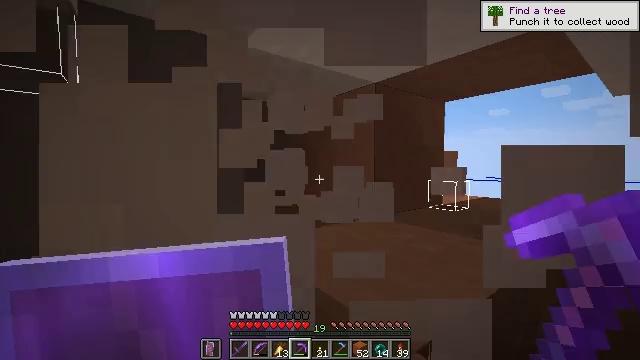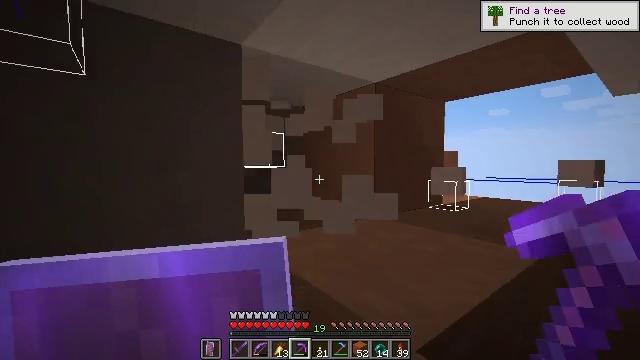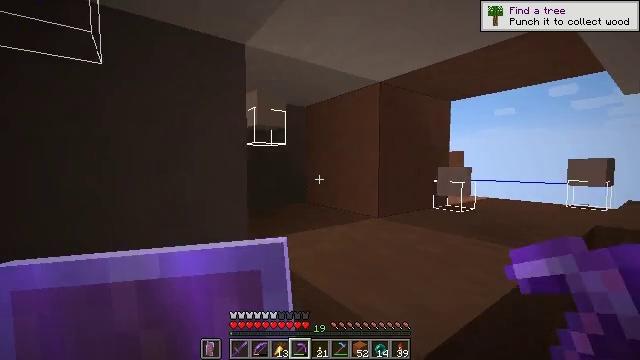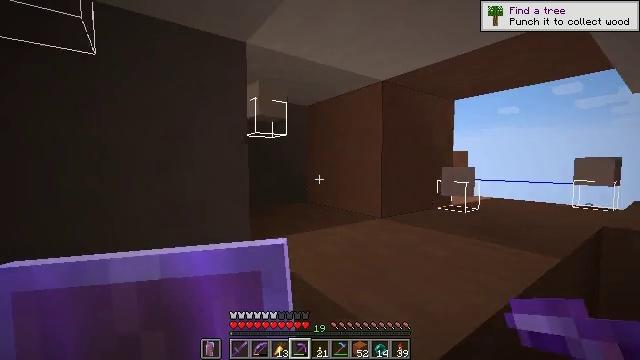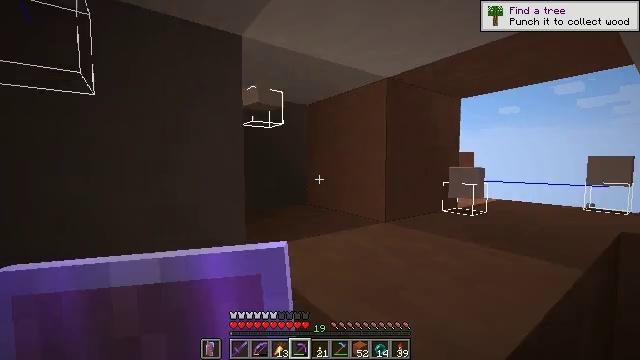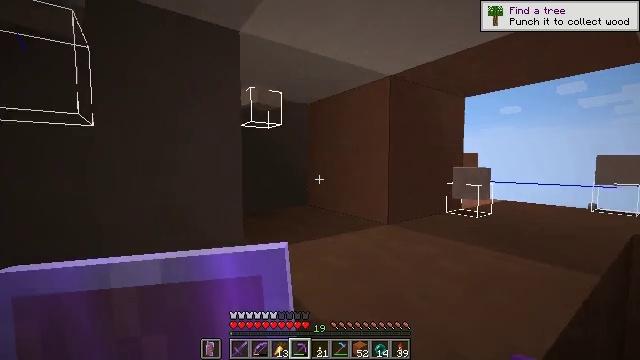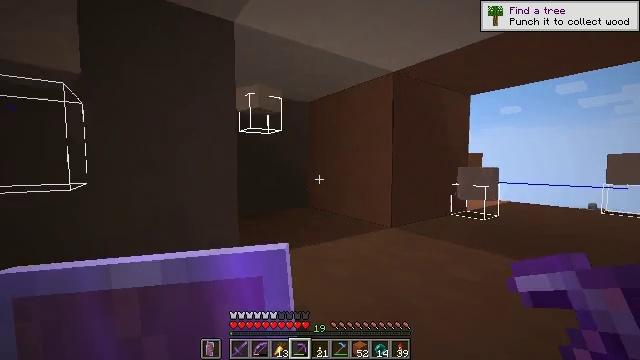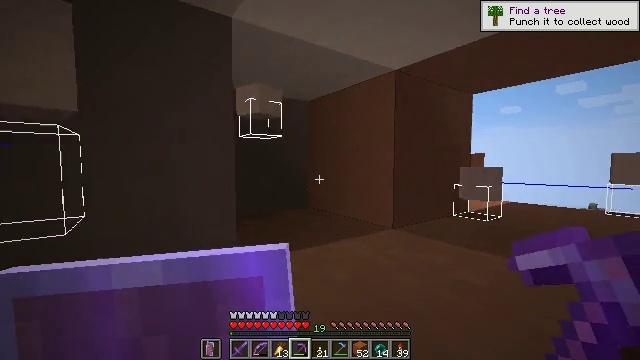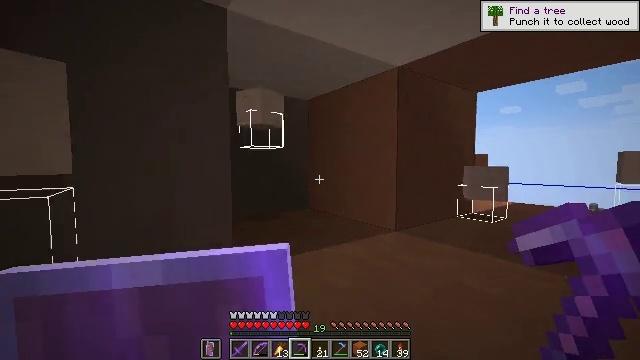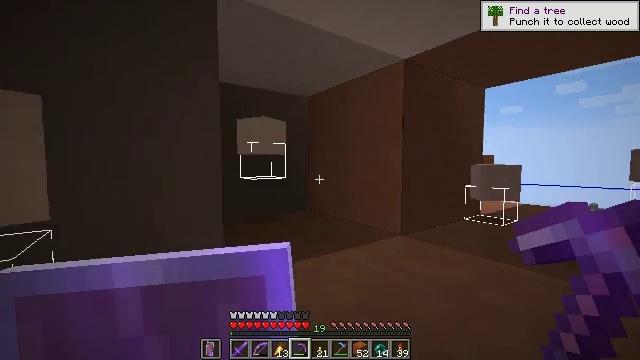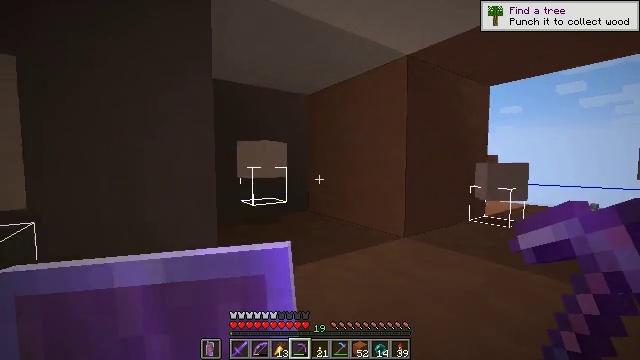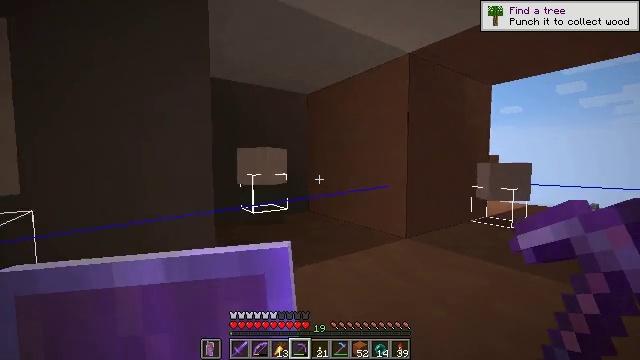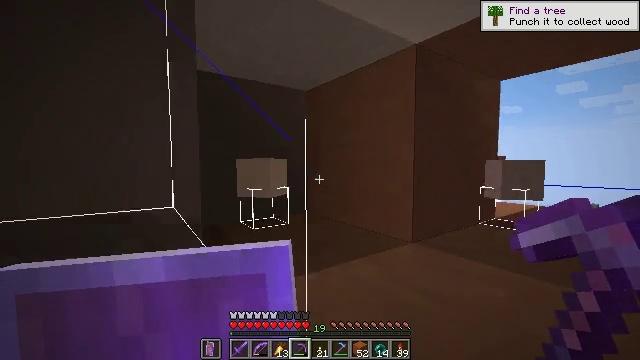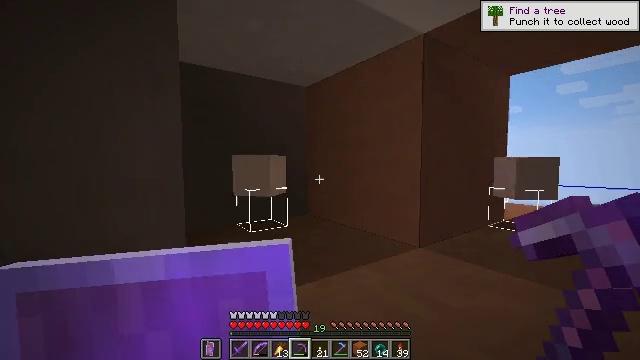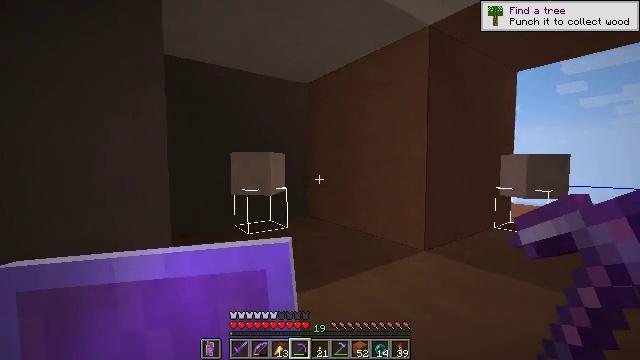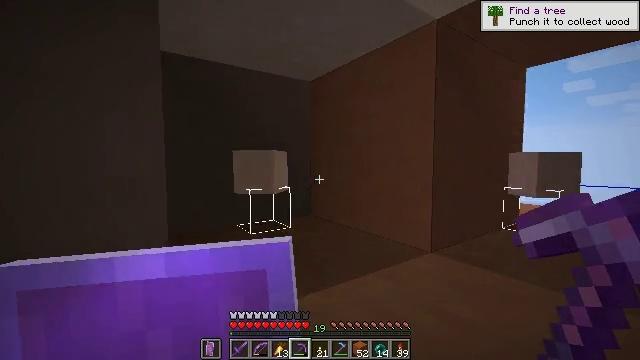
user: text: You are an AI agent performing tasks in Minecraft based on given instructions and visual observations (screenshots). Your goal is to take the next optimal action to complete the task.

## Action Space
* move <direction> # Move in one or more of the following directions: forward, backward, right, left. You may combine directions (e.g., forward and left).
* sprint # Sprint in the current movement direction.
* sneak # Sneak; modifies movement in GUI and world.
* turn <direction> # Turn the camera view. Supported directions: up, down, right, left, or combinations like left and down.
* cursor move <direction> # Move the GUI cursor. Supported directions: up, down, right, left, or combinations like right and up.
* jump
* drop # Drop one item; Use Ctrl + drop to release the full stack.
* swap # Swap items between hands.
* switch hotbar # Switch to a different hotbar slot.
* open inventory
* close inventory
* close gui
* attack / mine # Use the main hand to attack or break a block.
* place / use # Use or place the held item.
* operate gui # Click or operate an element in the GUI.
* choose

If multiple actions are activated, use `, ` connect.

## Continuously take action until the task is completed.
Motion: motion action
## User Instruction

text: Dig white terracotta from a structure.
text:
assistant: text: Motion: no_op
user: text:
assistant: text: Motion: move forward
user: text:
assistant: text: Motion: move forward
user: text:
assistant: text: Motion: move forward
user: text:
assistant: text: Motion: move forward
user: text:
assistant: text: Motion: move forward
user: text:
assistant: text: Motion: move forward
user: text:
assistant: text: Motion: move forward
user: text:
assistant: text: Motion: move forward
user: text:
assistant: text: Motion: move forward
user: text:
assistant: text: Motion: move forward
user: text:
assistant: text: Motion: move forward
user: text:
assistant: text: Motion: move forward
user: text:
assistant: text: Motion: move forward
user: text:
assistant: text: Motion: move forward
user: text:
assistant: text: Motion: move forward, turn left
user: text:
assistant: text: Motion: move forward
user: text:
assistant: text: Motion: move forward
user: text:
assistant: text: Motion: move forward
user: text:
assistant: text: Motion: move forward
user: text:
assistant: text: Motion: move forward, turn right
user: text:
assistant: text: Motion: move forward, turn right
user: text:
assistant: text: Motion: move forward, turn right and down
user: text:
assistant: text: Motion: move forward, turn right and down
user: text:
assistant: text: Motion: move forward, turn right
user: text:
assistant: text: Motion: move forward
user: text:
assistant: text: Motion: move forward
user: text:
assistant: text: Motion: move forward, turn right
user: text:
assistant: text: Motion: move forward, turn right
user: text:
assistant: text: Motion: move forward, turn right